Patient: sex F, age 64
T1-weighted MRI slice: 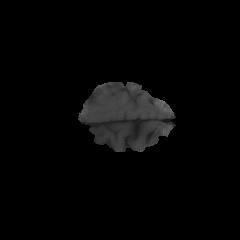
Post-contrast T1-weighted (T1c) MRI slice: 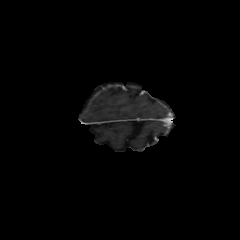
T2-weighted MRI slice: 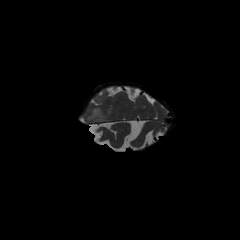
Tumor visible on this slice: yes
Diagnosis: Glioblastoma, IDH-wildtype
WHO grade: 4